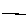
Label: line